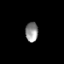
Tissue: prostate
Cell type: Fibroblasts
Senescence score: 0.7388
Nuclear area (px): 244
Mean DAPI intensity: 143.553